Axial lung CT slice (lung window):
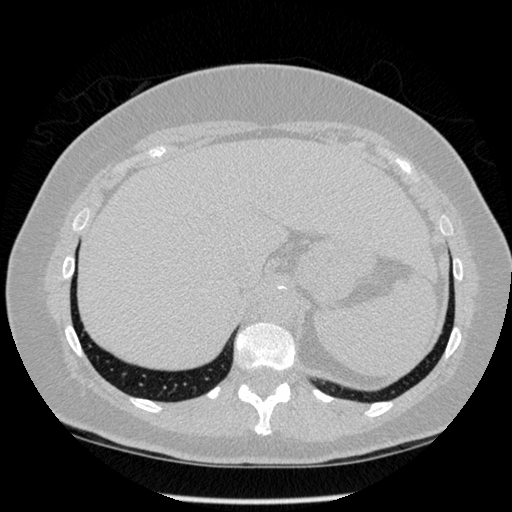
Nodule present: no